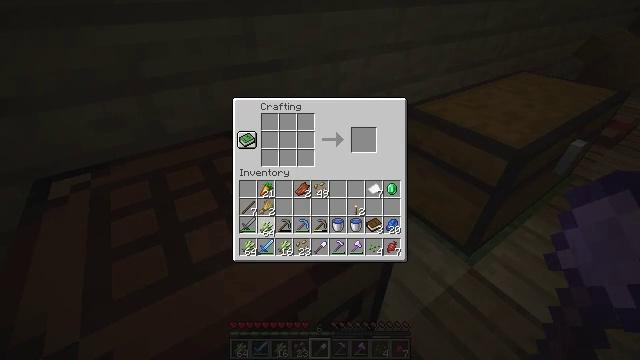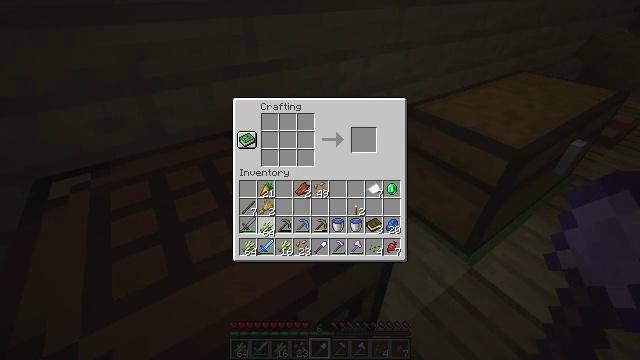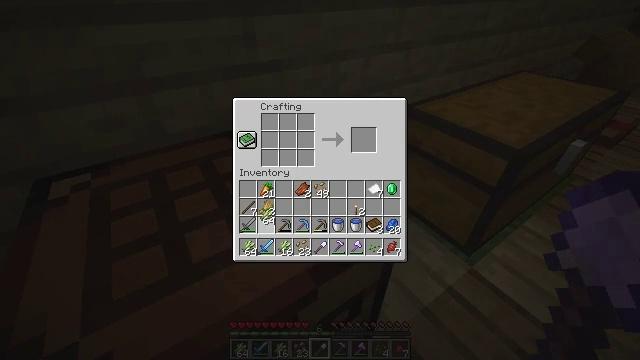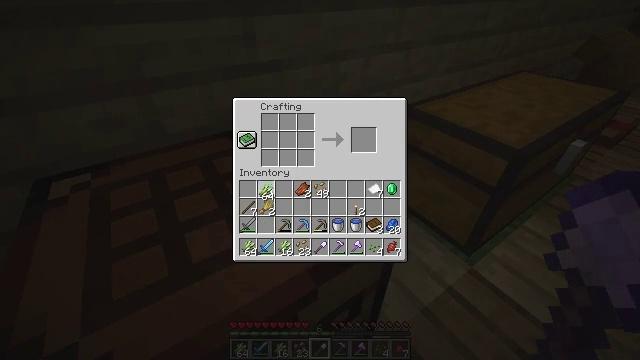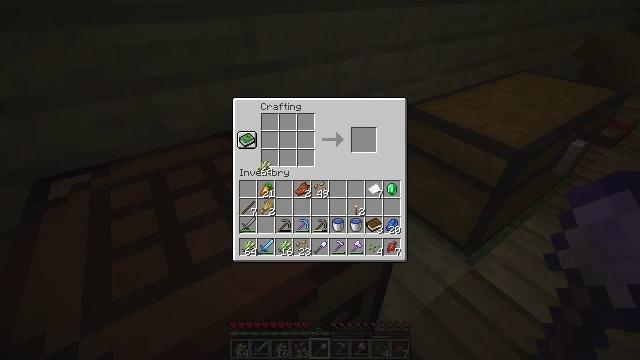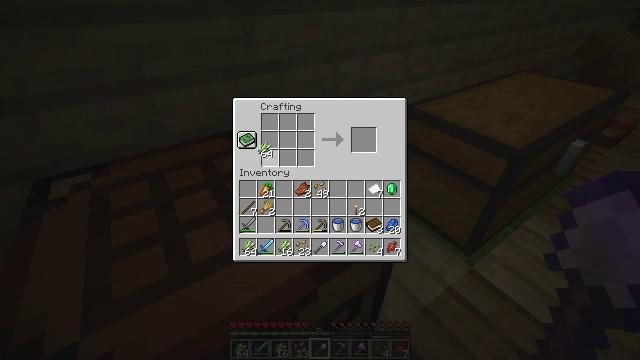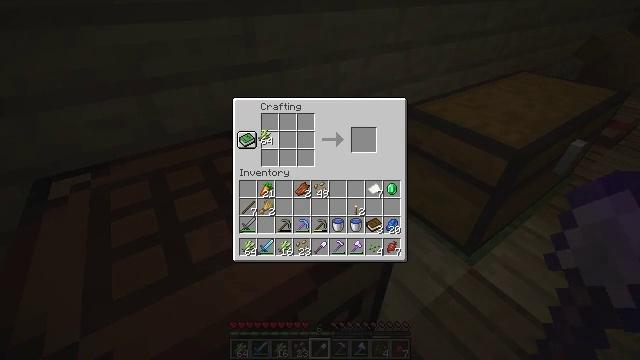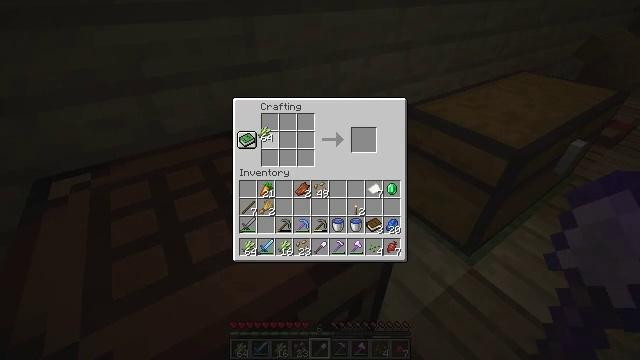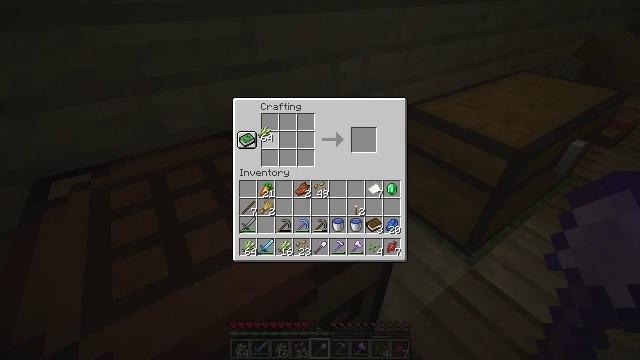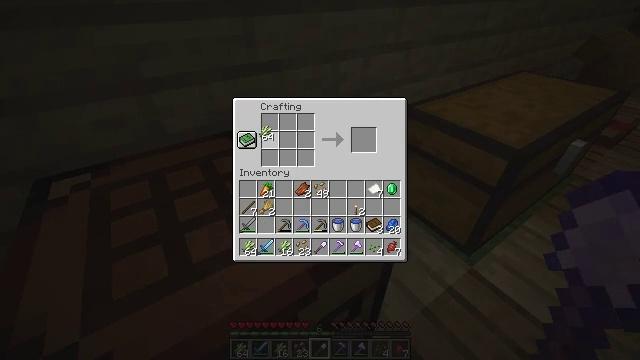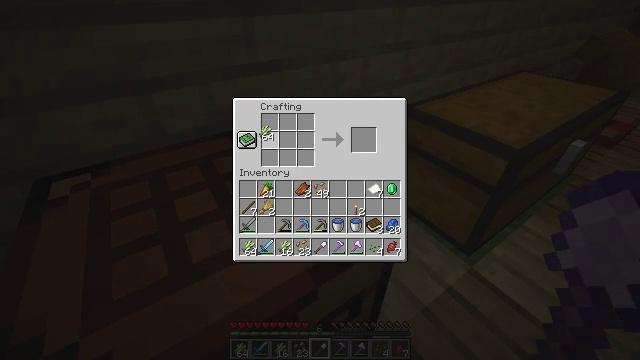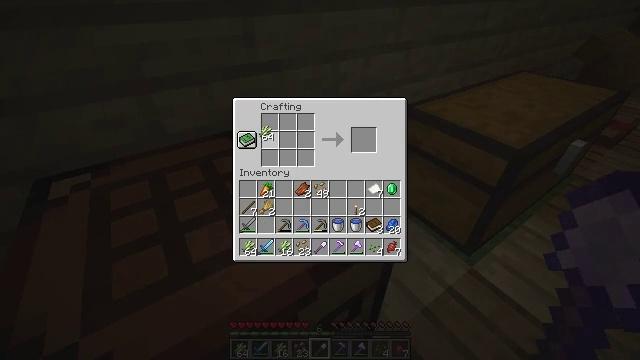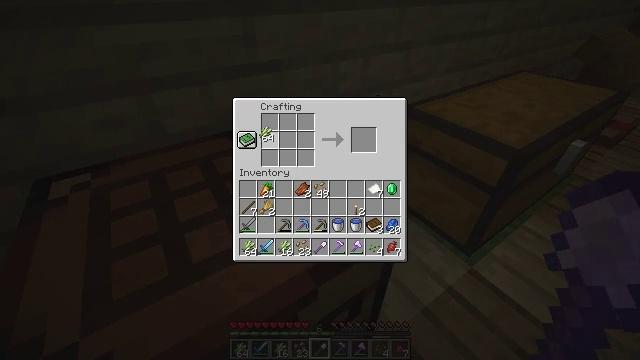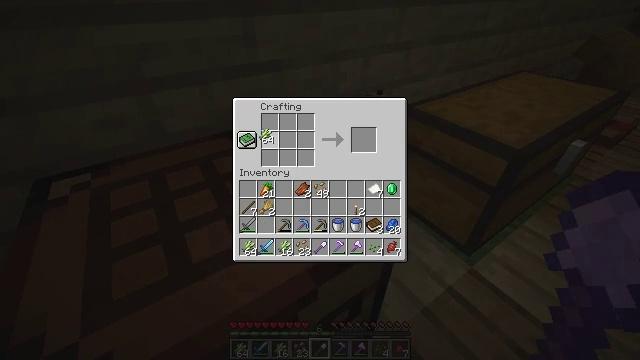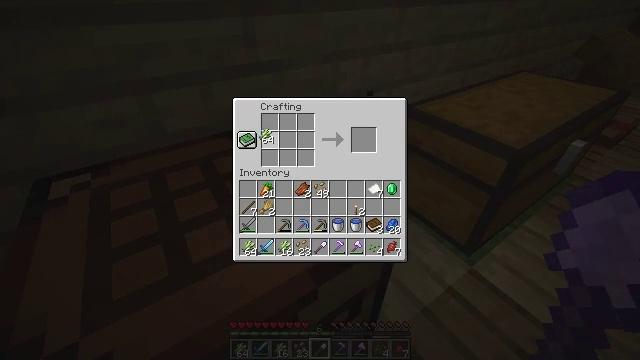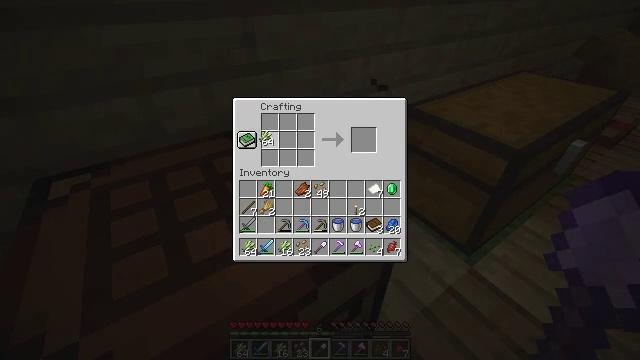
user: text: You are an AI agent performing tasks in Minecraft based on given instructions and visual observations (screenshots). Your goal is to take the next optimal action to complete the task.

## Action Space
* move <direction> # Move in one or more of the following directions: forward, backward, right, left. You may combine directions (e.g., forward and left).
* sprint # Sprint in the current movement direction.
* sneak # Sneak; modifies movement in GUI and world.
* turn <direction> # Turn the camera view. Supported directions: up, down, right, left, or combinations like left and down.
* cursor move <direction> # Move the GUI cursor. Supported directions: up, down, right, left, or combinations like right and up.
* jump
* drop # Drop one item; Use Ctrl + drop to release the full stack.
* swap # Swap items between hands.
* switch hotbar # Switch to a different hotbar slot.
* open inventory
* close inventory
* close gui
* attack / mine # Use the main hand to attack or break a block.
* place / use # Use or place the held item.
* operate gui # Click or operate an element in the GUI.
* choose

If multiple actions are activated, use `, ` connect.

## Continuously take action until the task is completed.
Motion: motion action
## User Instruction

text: Interact with the crafting table to craft paper.
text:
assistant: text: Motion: no_op
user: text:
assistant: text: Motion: cursor move up
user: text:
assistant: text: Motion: cursor move up
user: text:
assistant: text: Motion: cursor move up
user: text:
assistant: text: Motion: cursor move up
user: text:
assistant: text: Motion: cursor move up
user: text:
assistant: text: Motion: no_op
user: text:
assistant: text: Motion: no_op
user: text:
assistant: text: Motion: no_op
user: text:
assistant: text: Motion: no_op
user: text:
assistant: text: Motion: no_op
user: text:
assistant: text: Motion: no_op
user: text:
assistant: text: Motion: no_op
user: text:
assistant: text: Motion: no_op
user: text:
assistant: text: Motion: no_op
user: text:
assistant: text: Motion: no_op
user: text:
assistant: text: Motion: no_op
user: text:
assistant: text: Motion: no_op
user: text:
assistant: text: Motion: no_op
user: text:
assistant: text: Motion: operate gui
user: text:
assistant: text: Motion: operate gui
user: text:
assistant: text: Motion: no_op
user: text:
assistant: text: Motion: no_op
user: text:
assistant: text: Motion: no_op
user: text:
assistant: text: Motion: no_op
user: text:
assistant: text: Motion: cursor move down
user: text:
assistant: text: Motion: cursor move down
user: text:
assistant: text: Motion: cursor move down
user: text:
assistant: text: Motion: cursor move left and down
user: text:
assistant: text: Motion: cursor move down